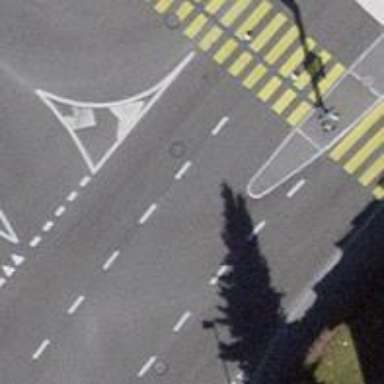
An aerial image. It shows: Road crossing with traffic signals.